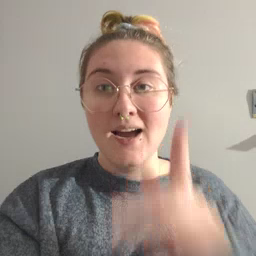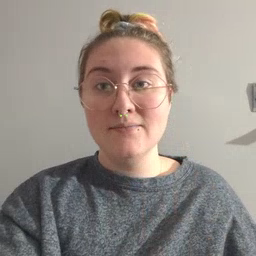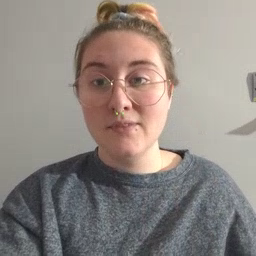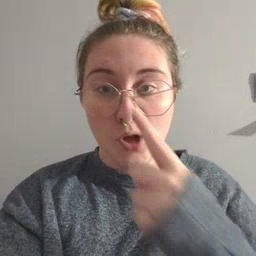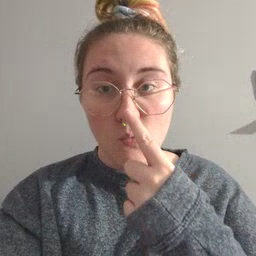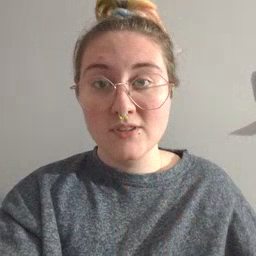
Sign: nose